Question: I'm trying to develop one new project. My client wants me to design like current GooglePlay design (block design per attach). That's why I'm confused whether '<android.support.v7.widget.GridLayout>' will be useful or not for implement such block design featured. If not, please let me know how to do it?

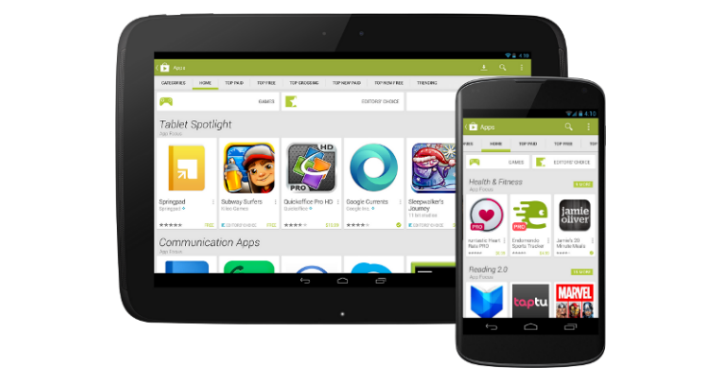
Answer: You might want to take a look at <URL>
Here is my example
Most of this is taken from <URL>. The ImageAdapter used in GridViewExample is taken directly from there as are the pictures used.
Here is my layout
'''
<?xml version="1.0" encoding="utf-8"?>
<LinearLayout xmlns:android="http://schemas.android.com/apk/res/android"
android:layout_width="match_parent"
android:layout_height="match_parent"
android:orientation="vertical" >
<TextView
android:layout_width="match_parent"
android:layout_height="wrap_content"
android:background="@android:color/white"
android:textColor="@android:color/black"
android:textStyle="bold"
android:textSize="50sp"
android:gravity="center_horizontal"
android:text="Page Title" />
<!-- Insert some sort of scrolling if desired -->
<LinearLayout
android:layout_width="match_parent"
android:layout_height="wrap_content"
android:orientation="vertical" >
<TextView
android:layout_width="match_parent"
android:layout_height="wrap_content"
android:background="@android:color/black"
android:textColor="@android:color/white"
android:textSize="25sp"
android:gravity="center_horizontal"
android:text="Grid 1 Title" />
<GridView
android:id="@+id/gridView1"
android:layout_width="fill_parent"
android:layout_height="100dp"
android:columnWidth="50dp"
android:numColumns="auto_fit"
android:verticalSpacing="5dp"
android:horizontalSpacing="5dp"
android:stretchMode="columnWidth"
android:gravity="center" />
<TextView
android:layout_width="match_parent"
android:layout_height="wrap_content"
android:background="@android:color/black"
android:textColor="@android:color/white"
android:textSize="25sp"
android:gravity="center_horizontal"
android:text="Grid 2 Title" />
<GridView
android:id="@+id/gridView2"
android:layout_width="fill_parent"
android:layout_height="100dp"
android:columnWidth="50dp"
android:numColumns="auto_fit"
android:verticalSpacing="5dp"
android:horizontalSpacing="5dp"
android:stretchMode="columnWidth"
android:gravity="center" />
</LinearLayout>
</LinearLayout>
'''
Here is my Main Activity:
'''
package com.example.gridviewdemo;
import android.app.Activity;
import android.os.Bundle;
import android.view.View;
import android.widget.AdapterView;
import android.widget.AdapterView.OnItemClickListener;
import android.widget.GridView;
import android.widget.Toast;
public class GridViewExample extends Activity {
@Override
protected void onCreate(Bundle savedInstanceState) {
super.onCreate(savedInstanceState);
setContentView(R.layout.gridview_example);
GridView gridView1 = (GridView) findViewById(R.id.gridView1);
gridView1.setAdapter(new ImageAdapter(this));
gridView1.setOnItemClickListener(new OnItemClickListener() {
public void onItemClick(AdapterView<?> parent, View v, int position, long id) {
Toast.makeText(GridViewExample.this, "1: " + position, Toast.LENGTH_SHORT).show();
}
});
GridView gridView2 = (GridView)findViewById(R.id.gridView2);
gridView2.setAdapter(new ImageAdapter(this));
gridView2.setOnItemClickListener(new OnItemClickListener(){
public void onItemClick(AdapterView<?> parent, View v, int position, long id){
Toast.makeText(GridViewExample.this, "2: " + position, Toast.LENGTH_SHORT).show();
}
});
}
}
'''
Produces:

It looks like the layout is a little off on a tablet, but with some work I am sure that can be fixed